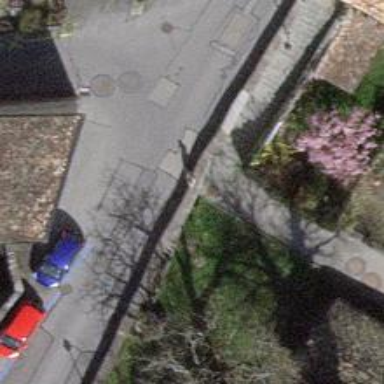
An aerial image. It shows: Set of steps on the road.